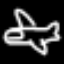
Label: airplane